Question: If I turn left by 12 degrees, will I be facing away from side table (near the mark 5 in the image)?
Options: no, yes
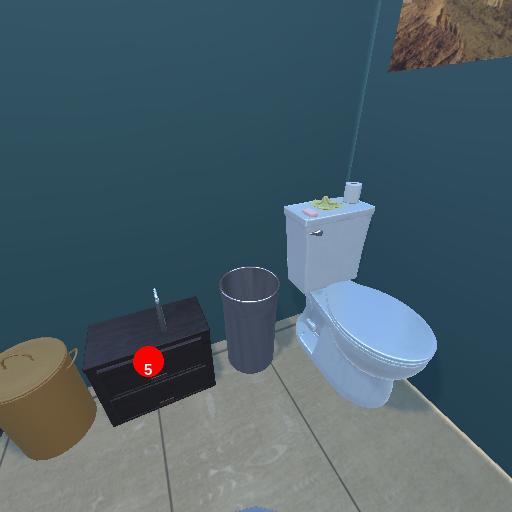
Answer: no